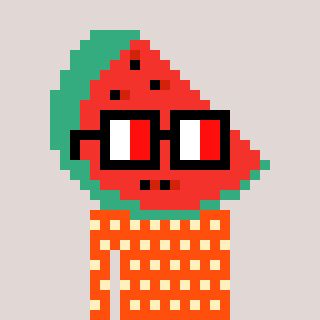
a pixel art character with square glasses with black frames and red eyes, a watermelon-shaped head and a orange-colored body on a warm background